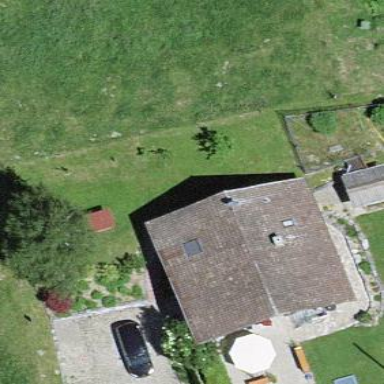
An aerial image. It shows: Simple and straightforward house.